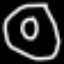
Label: donut